Field crop: maize
Growth stage: 1
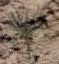
Species: salsola